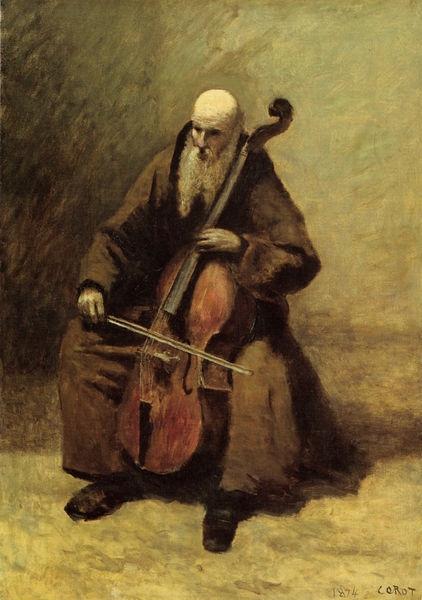
Titel: Le Moine au violoncelle, Der Mönch am Cello
Künstler: Jean Baptiste Camille Corot
Standort: Hamburg
Institution: Kunsthalle
Schlagwörter: dunkel, gemälde, hand, mann, schatten, weiß, gelb, grün, ocker, sitzen, braun, grau, haar, hell, hintergrund, holz, licht, pastell, schwarz, ölbild, rot, malerei, alt, bart, wand, augen, falten, lang, bild, bildnis, hände, instrument, portrait, porträt, signatur, öl, sonne, boden, geistlicher, gewand, kutte, mantel, sitzend, bass, konzert, musik, musiker, schulter, traurig, bogen, gasse, alter mann, cello, schuhe, kahl, sepia, steg, hands, men, priest, white, black, face, green, grey, nose, old, painting, robe, seated, sitting, yellow, spielen, glatze, musizieren, sitzt, gown, lciht, brown, spiel, alter, greis, seite, spielend, bratsche, geige, seiten, versunken, sad, classic, classical, man, skin, brauntöne, rotbraun, head, mönch, stachel, saiten, schnecke, armut, coat, beard, boots, old man, musikant, corot, person, franziskaner, cloak, music, camille corot, bald, dull, shoes, thinking, bassspieler, cellospieler, f loch, monk, musician, pferdehaaar, schue, streichinstrument, jude, legs, finger, fingers, bärtiger, old men, play, paint, peace, playing, stick, forehead, hold, bow, staff, bold, violoncello, kaal, cellist, pensive, catholic, player, viola, violin, bread, fiddle, bassgeige, strings, spirit, brows, 1874, violen, cell, deep, white hair, seated figure, cowl, monestary, shows, song, munk, solemn, mn, old mamn, instrutment, mamn, black shoes, musican, mouht, chello, baldhead, clear head, white guy, spread em, muted color, upright bass, all about that bass, boom boom pow, stradivarius, montenagna, bass drop, violing, beark, lorot